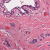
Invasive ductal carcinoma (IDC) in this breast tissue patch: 1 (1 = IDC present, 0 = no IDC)